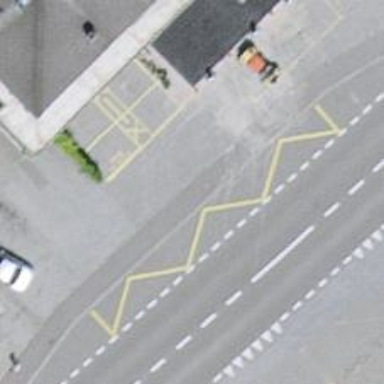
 serving as platform for public transportation."